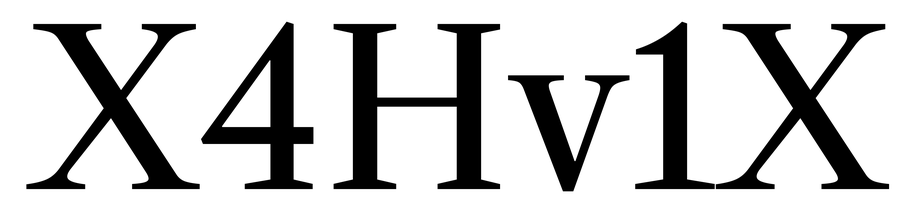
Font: LibreCaslonText_Regular